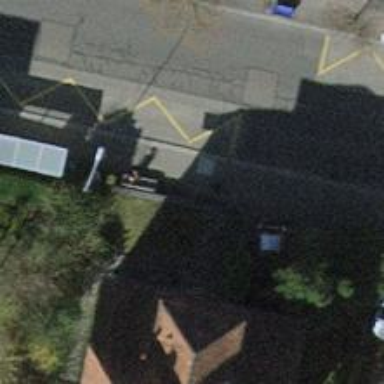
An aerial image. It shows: Platform for public transport with shelter.